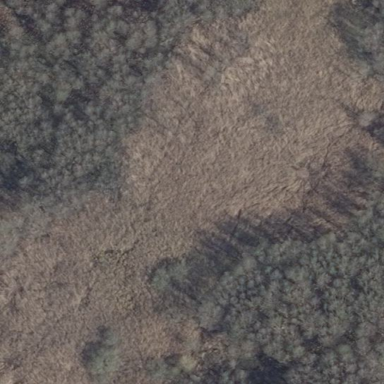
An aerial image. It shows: Wetland area characterized by wet meadow.